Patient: sex M, age 47
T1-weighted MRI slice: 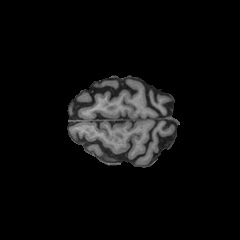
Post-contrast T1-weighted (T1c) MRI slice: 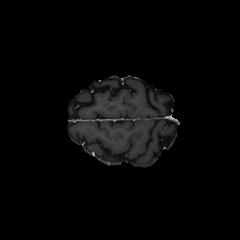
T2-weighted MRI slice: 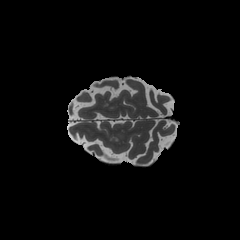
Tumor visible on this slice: no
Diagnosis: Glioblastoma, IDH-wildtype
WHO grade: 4